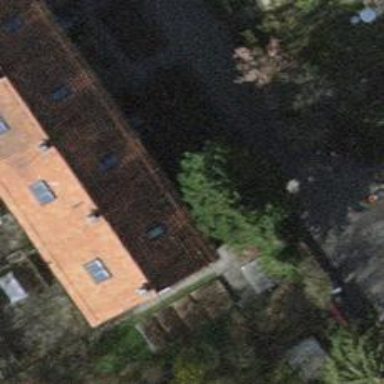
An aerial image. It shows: Beige house with gabled roof made of roof tiles in orangered color. The roof is oriented across the building.